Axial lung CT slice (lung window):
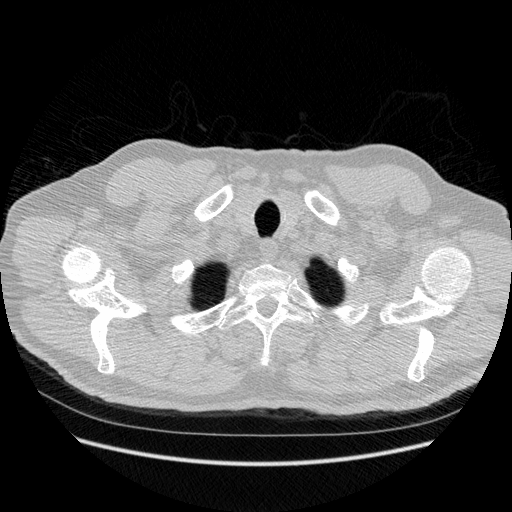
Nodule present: no